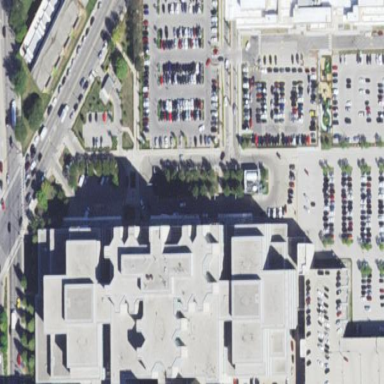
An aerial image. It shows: Hospital building.